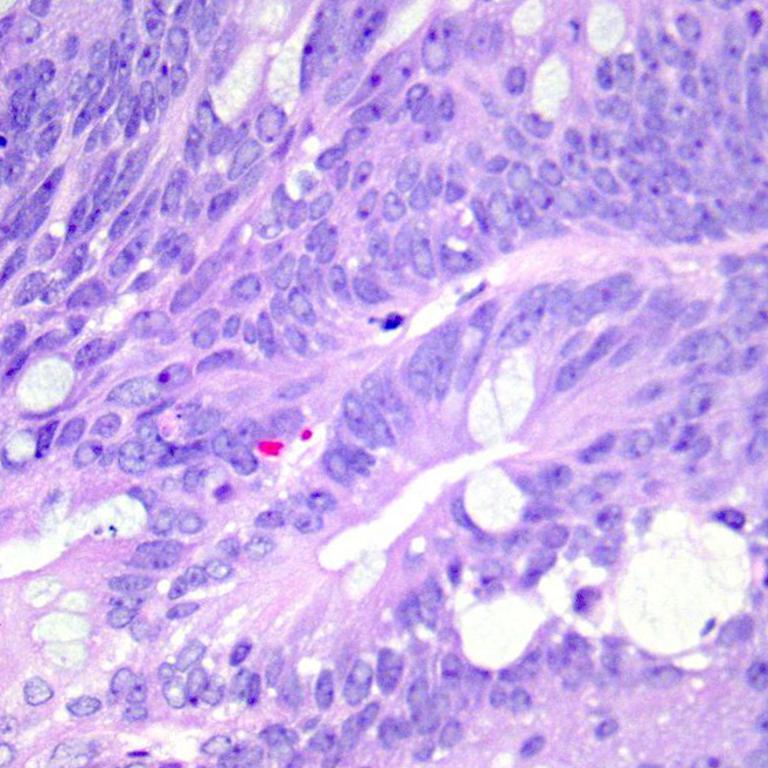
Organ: colon
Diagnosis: adenocarcinomas